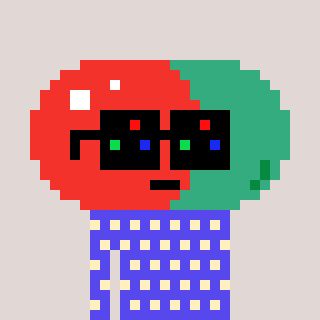
a pixel art character with square black sunglasses, a pill-shaped head and a computerblue-colored body on a warm background